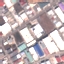
Land use / land cover class: Industrial